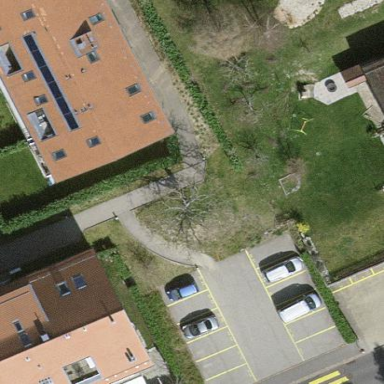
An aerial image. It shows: View of apartment building.